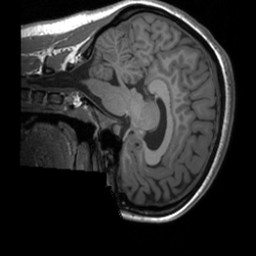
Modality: T1w
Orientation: sagittal
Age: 25
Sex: female
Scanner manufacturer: siemens
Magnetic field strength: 3 T
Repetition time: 1.9 s
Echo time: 0.00226 s